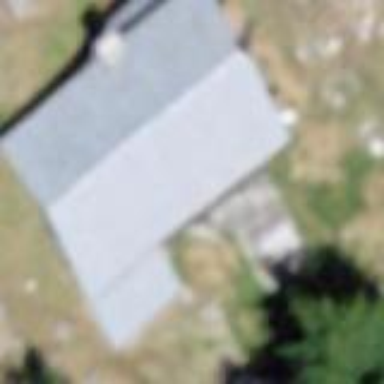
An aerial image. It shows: Simple house.